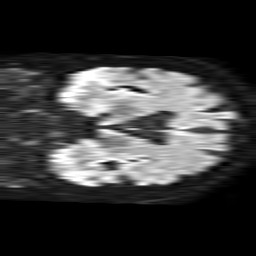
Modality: TRACE
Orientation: coronal
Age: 51
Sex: male
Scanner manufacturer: philips
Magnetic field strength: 1.5 T
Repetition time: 4.6 s
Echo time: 0.09059 s